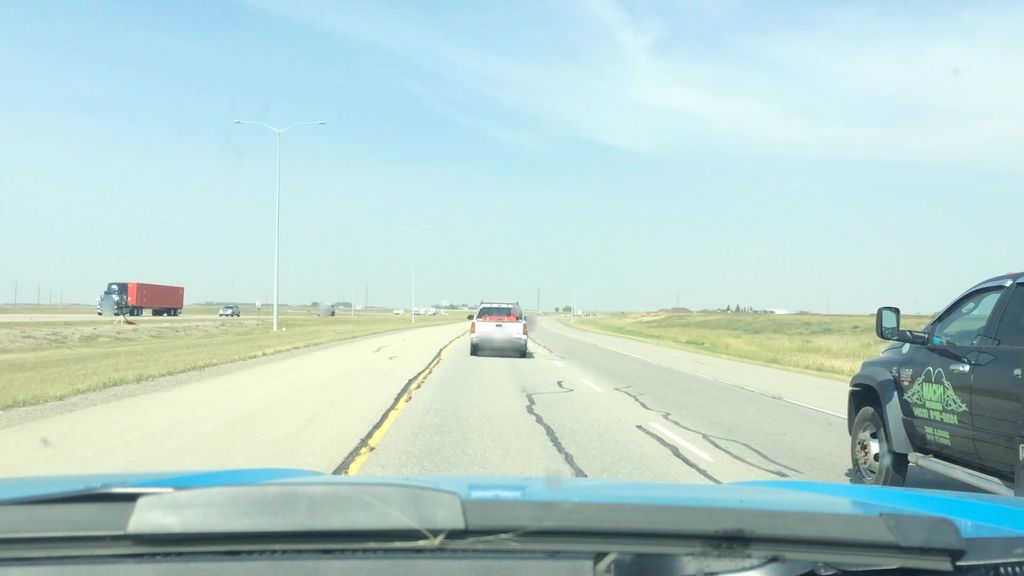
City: calgary